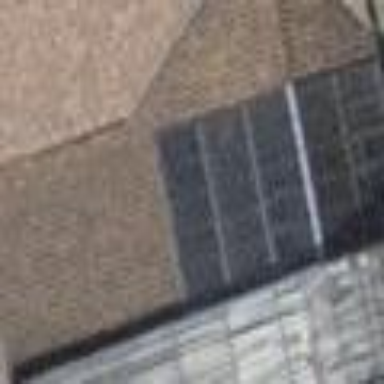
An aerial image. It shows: View of roof of building.